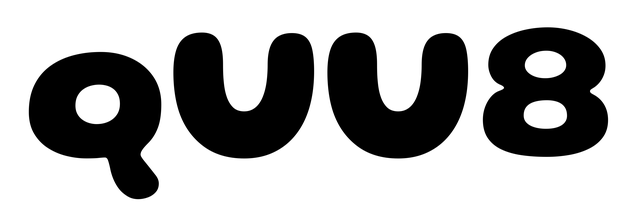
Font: Gluten_Bold